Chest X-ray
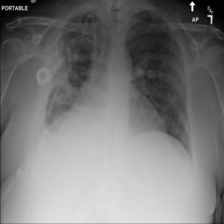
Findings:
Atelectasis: positive
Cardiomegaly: negative
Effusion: negative
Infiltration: negative
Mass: negative
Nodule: positive
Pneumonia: negative
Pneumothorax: negative
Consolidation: negative
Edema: negative
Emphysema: negative
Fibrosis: negative
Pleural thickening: negative
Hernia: negative